Question: I have a slider. When I set its height, the selection border changes but the slider height is still the same (22px).
Here's a screenshot:

I believe that I need to change some properties in the default style but I couldnt understand what - I want to make the height dynamic - if I change to 200 it will be 200, if I change to 158 it will be 158 and so on...
I succeed to change the height to something specific by changing the 'HorizontalThumb' 'Height' to specific height (changed to different height than what I set)
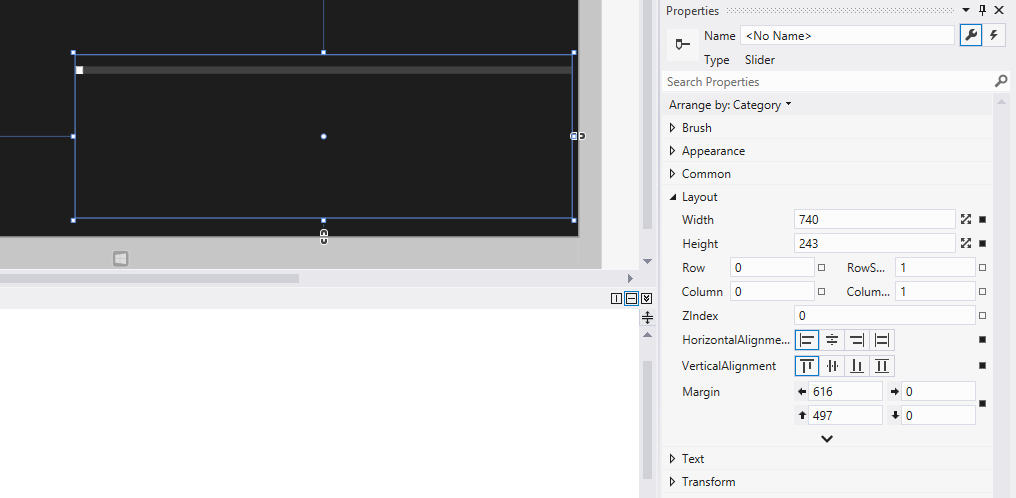
Answer: '''
<Grid Background="{StaticResource ApplicationPageBackgroundThemeBrush}">
<Grid.RowDefinitions>
<RowDefinition x:Name="SliderRow" />
<RowDefinition Height="0.5*" />
<RowDefinition Height="0.1524*" />
</Grid.RowDefinitions>
<Button Click="Button_Click_1" Content="Mail" Visibility="Collapsed" />
<Slider Height="{Binding Path=ActualHeight,ElementName=SliderRow}" Style="{StaticResource MyCustomSlider}"/>
</Grid>
'''
---
Ok, I got what you want. You want to increase the track height as well when you increase height of slider itself. Then you need to customize the slider. I replaced '{StaticResource SliderTrackThemeHeight}' with '{TemplateBinding Height}', so when slider's height is increased the slider track will also be increased.
Style
'''
<Style TargetType="Slider" x:Key="MyCustomSlider">
<Setter Property="Background" Value="{StaticResource SliderTrackBackgroundThemeBrush}" />
<Setter Property="BorderBrush" Value="{StaticResource SliderBorderThemeBrush}" />
<Setter Property="BorderThickness" Value="{StaticResource SliderBorderThemeThickness}" />
<Setter Property="Foreground" Value="{StaticResource SliderTrackDecreaseBackgroundThemeBrush}" />
<Setter Property="ManipulationMode" Value="None" />
<Setter Property="Template">
<Setter.Value>
<ControlTemplate TargetType="Slider">
<Grid Margin="{TemplateBinding Padding}">
<Grid.Resources>
<Style TargetType="Thumb" x:Key="SliderThumbStyle">
<Setter Property="BorderThickness" Value="1" />
<Setter Property="BorderBrush" Value="{StaticResource SliderThumbBorderThemeBrush}" />
<Setter Property="Background" Value="{StaticResource SliderThumbBackgroundThemeBrush}" />
<Setter Property="Template">
<Setter.Value>
<ControlTemplate TargetType="Thumb">
<Border Background="{TemplateBinding Background}"
BorderBrush="{TemplateBinding BorderBrush}"
BorderThickness="{TemplateBinding BorderThickness}" />
</ControlTemplate>
</Setter.Value>
</Setter>
</Style>
</Grid.Resources>
<VisualStateManager.VisualStateGroups>
<VisualStateGroup x:Name="CommonStates">
<VisualState x:Name="Normal" />
<VisualState x:Name="Pressed">
<Storyboard>
<ObjectAnimationUsingKeyFrames Storyboard.TargetName="HorizontalDecreaseRect"
Storyboard.TargetProperty="Fill">
<DiscreteObjectKeyFrame KeyTime="0" Value="{StaticResource SliderTrackDecreasePressedBackgroundThemeBrush}" />
</ObjectAnimationUsingKeyFrames>
<ObjectAnimationUsingKeyFrames Storyboard.TargetName="HorizontalTrackRect"
Storyboard.TargetProperty="Fill">
<DiscreteObjectKeyFrame KeyTime="0" Value="{StaticResource SliderTrackPressedBackgroundThemeBrush}" />
</ObjectAnimationUsingKeyFrames>
<ObjectAnimationUsingKeyFrames Storyboard.TargetName="VerticalDecreaseRect"
Storyboard.TargetProperty="Fill">
<DiscreteObjectKeyFrame KeyTime="0" Value="{StaticResource SliderTrackDecreasePressedBackgroundThemeBrush}" />
</ObjectAnimationUsingKeyFrames>
<ObjectAnimationUsingKeyFrames Storyboard.TargetName="VerticalTrackRect"
Storyboard.TargetProperty="Fill">
<DiscreteObjectKeyFrame KeyTime="0" Value="{StaticResource SliderTrackPressedBackgroundThemeBrush}" />
</ObjectAnimationUsingKeyFrames>
<ObjectAnimationUsingKeyFrames Storyboard.TargetName="HorizontalThumb"
Storyboard.TargetProperty="Background">
<DiscreteObjectKeyFrame KeyTime="0" Value="{StaticResource SliderThumbPressedBackgroundThemeBrush}" />
</ObjectAnimationUsingKeyFrames>
<ObjectAnimationUsingKeyFrames Storyboard.TargetName="HorizontalThumb"
Storyboard.TargetProperty="BorderBrush">
<DiscreteObjectKeyFrame KeyTime="0" Value="{StaticResource SliderThumbPressedBorderThemeBrush}" />
</ObjectAnimationUsingKeyFrames>
<ObjectAnimationUsingKeyFrames Storyboard.TargetName="VerticalThumb"
Storyboard.TargetProperty="Background">
<DiscreteObjectKeyFrame KeyTime="0" Value="{StaticResource SliderThumbPressedBackgroundThemeBrush}" />
</ObjectAnimationUsingKeyFrames>
<ObjectAnimationUsingKeyFrames Storyboard.TargetName="VerticalThumb"
Storyboard.TargetProperty="BorderBrush">
<DiscreteObjectKeyFrame KeyTime="0" Value="{StaticResource SliderThumbPressedBorderThemeBrush}" />
</ObjectAnimationUsingKeyFrames>
</Storyboard>
</VisualState>
<VisualState x:Name="Disabled">
<Storyboard>
<ObjectAnimationUsingKeyFrames Storyboard.TargetName="HorizontalBorder"
Storyboard.TargetProperty="Stroke">
<DiscreteObjectKeyFrame KeyTime="0" Value="{StaticResource SliderDisabledBorderThemeBrush}" />
</ObjectAnimationUsingKeyFrames>
<ObjectAnimationUsingKeyFrames Storyboard.TargetName="VerticalBorder"
Storyboard.TargetProperty="Stroke">
<DiscreteObjectKeyFrame KeyTime="0" Value="{StaticResource SliderDisabledBorderThemeBrush}" />
</ObjectAnimationUsingKeyFrames>
<ObjectAnimationUsingKeyFrames Storyboard.TargetName="HorizontalDecreaseRect"
Storyboard.TargetProperty="Fill">
<DiscreteObjectKeyFrame KeyTime="0" Value="{StaticResource SliderTrackDecreaseDisabledBackgroundThemeBrush}" />
</ObjectAnimationUsingKeyFrames>
<ObjectAnimationUsingKeyFrames Storyboard.TargetName="HorizontalTrackRect"
Storyboard.TargetProperty="Fill">
<DiscreteObjectKeyFrame KeyTime="0" Value="{StaticResource SliderTrackDisabledBackgroundThemeBrush}" />
</ObjectAnimationUsingKeyFrames>
<ObjectAnimationUsingKeyFrames Storyboard.TargetName="VerticalDecreaseRect"
Storyboard.TargetProperty="Fill">
<DiscreteObjectKeyFrame KeyTime="0" Value="{StaticResource SliderTrackDecreaseDisabledBackgroundThemeBrush}" />
</ObjectAnimationUsingKeyFrames>
<ObjectAnimationUsingKeyFrames Storyboard.TargetName="VerticalTrackRect"
Storyboard.TargetProperty="Fill">
<DiscreteObjectKeyFrame KeyTime="0" Value="{StaticResource SliderTrackDisabledBackgroundThemeBrush}" />
</ObjectAnimationUsingKeyFrames>
<ObjectAnimationUsingKeyFrames Storyboard.TargetName="HorizontalThumb"
Storyboard.TargetProperty="Background">
<DiscreteObjectKeyFrame KeyTime="0" Value="{StaticResource SliderThumbDisabledBackgroundThemeBrush}" />
</ObjectAnimationUsingKeyFrames>
<ObjectAnimationUsingKeyFrames Storyboard.TargetName="HorizontalThumb"
Storyboard.TargetProperty="BorderBrush">
<DiscreteObjectKeyFrame KeyTime="0" Value="{StaticResource SliderThumbDisabledBackgroundThemeBrush}" />
</ObjectAnimationUsingKeyFrames>
<ObjectAnimationUsingKeyFrames Storyboard.TargetName="VerticalThumb"
Storyboard.TargetProperty="Background">
<DiscreteObjectKeyFrame KeyTime="0" Value="{StaticResource SliderThumbDisabledBackgroundThemeBrush}" />
</ObjectAnimationUsingKeyFrames>
<ObjectAnimationUsingKeyFrames Storyboard.TargetName="VerticalThumb"
Storyboard.TargetProperty="BorderBrush">
<DiscreteObjectKeyFrame KeyTime="0" Value="{StaticResource SliderThumbDisabledBackgroundThemeBrush}" />
</ObjectAnimationUsingKeyFrames>
<ObjectAnimationUsingKeyFrames Storyboard.TargetName="TopTickBar"
Storyboard.TargetProperty="Fill">
<DiscreteObjectKeyFrame KeyTime="0" Value="{StaticResource SliderTickMarkOutsideDisabledForegroundThemeBrush}" />
</ObjectAnimationUsingKeyFrames>
<ObjectAnimationUsingKeyFrames Storyboard.TargetName="HorizontalInlineTickBar"
Storyboard.TargetProperty="Fill">
<DiscreteObjectKeyFrame KeyTime="0" Value="{StaticResource SliderTickMarkInlineDisabledForegroundThemeBrush}" />
</ObjectAnimationUsingKeyFrames>
<ObjectAnimationUsingKeyFrames Storyboard.TargetName="BottomTickBar"
Storyboard.TargetProperty="Fill">
<DiscreteObjectKeyFrame KeyTime="0" Value="{StaticResource SliderTickMarkOutsideDisabledForegroundThemeBrush}" />
</ObjectAnimationUsingKeyFrames>
<ObjectAnimationUsingKeyFrames Storyboard.TargetName="LeftTickBar"
Storyboard.TargetProperty="Fill">
<DiscreteObjectKeyFrame KeyTime="0" Value="{StaticResource SliderTickMarkOutsideDisabledForegroundThemeBrush}" />
</ObjectAnimationUsingKeyFrames>
<ObjectAnimationUsingKeyFrames Storyboard.TargetName="VerticalInlineTickBar"
Storyboard.TargetProperty="Fill">
<DiscreteObjectKeyFrame KeyTime="0" Value="{StaticResource SliderTickMarkInlineDisabledForegroundThemeBrush}" />
</ObjectAnimationUsingKeyFrames>
<ObjectAnimationUsingKeyFrames Storyboard.TargetName="RightTickBar"
Storyboard.TargetProperty="Fill">
<DiscreteObjectKeyFrame KeyTime="0" Value="{StaticResource SliderTickMarkOutsideDisabledForegroundThemeBrush}" />
</ObjectAnimationUsingKeyFrames>
</Storyboard>
</VisualState>
<VisualState x:Name="PointerOver">
<Storyboard>
<ObjectAnimationUsingKeyFrames Storyboard.TargetName="HorizontalDecreaseRect"
Storyboard.TargetProperty="Fill">
<DiscreteObjectKeyFrame KeyTime="0" Value="{StaticResource SliderTrackDecreasePointerOverBackgroundThemeBrush}" />
</ObjectAnimationUsingKeyFrames>
<ObjectAnimationUsingKeyFrames Storyboard.TargetName="HorizontalTrackRect"
Storyboard.TargetProperty="Fill">
<DiscreteObjectKeyFrame KeyTime="0" Value="{StaticResource SliderTrackPointerOverBackgroundThemeBrush}" />
</ObjectAnimationUsingKeyFrames>
<ObjectAnimationUsingKeyFrames Storyboard.TargetName="VerticalDecreaseRect"
Storyboard.TargetProperty="Fill">
<DiscreteObjectKeyFrame KeyTime="0" Value="{StaticResource SliderTrackDecreasePointerOverBackgroundThemeBrush}" />
</ObjectAnimationUsingKeyFrames>
<ObjectAnimationUsingKeyFrames Storyboard.TargetName="VerticalTrackRect"
Storyboard.TargetProperty="Fill">
<DiscreteObjectKeyFrame KeyTime="0" Value="{StaticResource SliderTrackPointerOverBackgroundThemeBrush}" />
</ObjectAnimationUsingKeyFrames>
<ObjectAnimationUsingKeyFrames Storyboard.TargetName="HorizontalThumb"
Storyboard.TargetProperty="Background">
<DiscreteObjectKeyFrame KeyTime="0" Value="{StaticResource SliderThumbPointerOverBackgroundThemeBrush}" />
</ObjectAnimationUsingKeyFrames>
<ObjectAnimationUsingKeyFrames Storyboard.TargetName="HorizontalThumb"
Storyboard.TargetProperty="BorderBrush">
<DiscreteObjectKeyFrame KeyTime="0" Value="{StaticResource SliderThumbPointerOverBorderThemeBrush}" />
</ObjectAnimationUsingKeyFrames>
<ObjectAnimationUsingKeyFrames Storyboard.TargetName="VerticalThumb"
Storyboard.TargetProperty="Background">
<DiscreteObjectKeyFrame KeyTime="0" Value="{StaticResource SliderThumbPointerOverBackgroundThemeBrush}" />
</ObjectAnimationUsingKeyFrames>
<ObjectAnimationUsingKeyFrames Storyboard.TargetName="VerticalThumb"
Storyboard.TargetProperty="BorderBrush">
<DiscreteObjectKeyFrame KeyTime="0" Value="{StaticResource SliderThumbPointerOverBorderThemeBrush}" />
</ObjectAnimationUsingKeyFrames>
</Storyboard>
</VisualState>
</VisualStateGroup>
<VisualStateGroup x:Name="FocusStates">
<VisualState x:Name="Focused">
<Storyboard>
<DoubleAnimation Storyboard.TargetName="FocusVisualWhiteHorizontal"
Storyboard.TargetProperty="Opacity"
To="1"
Duration="0" />
<DoubleAnimation Storyboard.TargetName="FocusVisualBlackHorizontal"
Storyboard.TargetProperty="Opacity"
To="1"
Duration="0" />
<DoubleAnimation Storyboard.TargetName="FocusVisualWhiteVertical"
Storyboard.TargetProperty="Opacity"
To="1"
Duration="0" />
<DoubleAnimation Storyboard.TargetName="FocusVisualBlackVertical"
Storyboard.TargetProperty="Opacity"
To="1"
Duration="0" />
</Storyboard>
</VisualState>
<VisualState x:Name="Unfocused" />
</VisualStateGroup>
</VisualStateManager.VisualStateGroups>
<Grid x:Name="HorizontalTemplate" Background="Transparent">
<Grid.ColumnDefinitions>
<ColumnDefinition Width="Auto" />
<ColumnDefinition Width="Auto" />
<ColumnDefinition Width="*" />
</Grid.ColumnDefinitions>
<Grid.RowDefinitions>
<RowDefinition Height="17" />
<RowDefinition Height="Auto" />
<RowDefinition Height="32" />
</Grid.RowDefinitions>
<Rectangle x:Name="HorizontalTrackRect"
Fill="{TemplateBinding Background}"
Grid.Row="1"
Grid.ColumnSpan="3" />
<Rectangle x:Name="HorizontalDecreaseRect"
Fill="{TemplateBinding Foreground}"
Grid.Row="1" />
<TickBar x:Name="TopTickBar"
Visibility="Collapsed"
Fill="{StaticResource SliderTickmarkOutsideBackgroundThemeBrush}"
Height="{StaticResource SliderOutsideTickBarThemeHeight}"
VerticalAlignment="Bottom"
Margin="0,0,0,2"
Grid.ColumnSpan="3" />
<TickBar x:Name="HorizontalInlineTickBar"
Visibility="Collapsed"
Fill="{StaticResource SliderTickMarkInlineBackgroundThemeBrush}"
Height="{TemplateBinding Height}"
Grid.Row="1"
Grid.ColumnSpan="3" />
<TickBar x:Name="BottomTickBar"
Visibility="Collapsed"
Fill="{StaticResource SliderTickmarkOutsideBackgroundThemeBrush}"
Height="{StaticResource SliderOutsideTickBarThemeHeight}"
VerticalAlignment="Top"
Margin="0,2,0,0"
Grid.Row="2"
Grid.ColumnSpan="3" />
<Rectangle x:Name="HorizontalBorder"
Stroke="{TemplateBinding BorderBrush}"
StrokeThickness="{TemplateBinding BorderThickness}"
Grid.Row="1"
Grid.ColumnSpan="3" />
<Thumb x:Name="HorizontalThumb"
Background="{StaticResource SliderThumbBackgroundThemeBrush}"
Style="{StaticResource SliderThumbStyle}"
DataContext="{TemplateBinding Value}"
Height="{TemplateBinding Height}"
Width="{TemplateBinding Height}"
Grid.Row="1"
Grid.Column="1" />
<Rectangle x:Name="FocusVisualWhiteHorizontal"
IsHitTestVisible="False"
Stroke="{StaticResource FocusVisualWhiteStrokeThemeBrush}"
StrokeEndLineCap="Square"
StrokeDashArray="1,1"
Opacity="0"
StrokeDashOffset="1.5"
Grid.RowSpan="3"
Grid.ColumnSpan="3" />
<Rectangle x:Name="FocusVisualBlackHorizontal"
IsHitTestVisible="False"
Stroke="{StaticResource FocusVisualBlackStrokeThemeBrush}"
StrokeEndLineCap="Square"
StrokeDashArray="1,1"
Opacity="0"
StrokeDashOffset="0.5"
Grid.RowSpan="3"
Grid.ColumnSpan="3" />
</Grid>
<Grid x:Name="VerticalTemplate" Visibility="Collapsed" Background="Transparent">
<Grid.RowDefinitions>
<RowDefinition Height="*" />
<RowDefinition Height="Auto" />
<RowDefinition Height="Auto" />
</Grid.RowDefinitions>
<Grid.ColumnDefinitions>
<ColumnDefinition Width="17" />
<ColumnDefinition Width="Auto" />
<ColumnDefinition Width="17" />
</Grid.ColumnDefinitions>
<Rectangle x:Name="VerticalTrackRect"
Fill="{TemplateBinding Background}"
Grid.Column="1"
Grid.RowSpan="3" />
<Rectangle x:Name="VerticalDecreaseRect"
Fill="{TemplateBinding Foreground}"
Grid.Column="1"
Grid.Row="2" />
<TickBar x:Name="LeftTickBar"
Visibility="Collapsed"
Fill="{StaticResource SliderTickmarkOutsideBackgroundThemeBrush}"
Width="{StaticResource SliderOutsideTickBarThemeHeight}"
HorizontalAlignment="Right"
Margin="0,0,2,0"
Grid.RowSpan="3" />
<TickBar x:Name="VerticalInlineTickBar"
Visibility="Collapsed"
Fill="{StaticResource SliderTickMarkInlineBackgroundThemeBrush}"
Width="{TemplateBinding Height}"
Grid.Column="1"
Grid.RowSpan="3" />
<TickBar x:Name="RightTickBar"
Visibility="Collapsed"
Fill="{StaticResource SliderTickmarkOutsideBackgroundThemeBrush}"
Width="{StaticResource SliderOutsideTickBarThemeHeight}"
HorizontalAlignment="Left"
Margin="2,0,0,0"
Grid.Column="2"
Grid.RowSpan="3" />
<Rectangle x:Name="VerticalBorder"
Stroke="{TemplateBinding BorderBrush}"
StrokeThickness="{TemplateBinding BorderThickness}"
Grid.Column="1"
Grid.RowSpan="3" />
<Thumb x:Name="VerticalThumb"
Background="{StaticResource SliderThumbBackgroundThemeBrush}"
Style="{StaticResource SliderThumbStyle}"
DataContext="{TemplateBinding Value}"
Width="{TemplateBinding Height}"
Height="{TemplateBinding Height}"
Grid.Row="1"
Grid.Column="1" />
<Rectangle x:Name="FocusVisualWhiteVertical"
IsHitTestVisible="False"
Stroke="{StaticResource FocusVisualWhiteStrokeThemeBrush}"
StrokeEndLineCap="Square"
StrokeDashArray="1,1"
Opacity="0"
StrokeDashOffset="1.5"
Grid.RowSpan="3"
Grid.ColumnSpan="3" />
<Rectangle x:Name="FocusVisualBlackVertical"
IsHitTestVisible="False"
Stroke="{StaticResource FocusVisualBlackStrokeThemeBrush}"
StrokeEndLineCap="Square"
StrokeDashArray="1,1"
Opacity="0"
StrokeDashOffset="0.5"
Grid.RowSpan="3"
Grid.ColumnSpan="3" />
</Grid>
</Grid>
</ControlTemplate>
</Setter.Value>
</Setter>
</Style>
'''
Usage
'''
<Slider Height="72" VerticalAlignment="Center" HorizontalAlignment="Center" Width="500" Style="{StaticResource MyCustomSlider}"/>
'''
---
Slider's track height is assigned via standard style & resource. Its key is 'SliderTrackThemeHeight' and default is 11. So you need to write below line in 'App.xaml' ONLY and whenever you want to change it you can access the resource and change it.
'''
<x:Double x:Key="SliderTrackThemeHeight">50</x:Double>
'''
You can set from code behind like this.
'''
Application.Current.Resources["SliderTrackThemeHeight"] = YOUR_DYNAMIC_VALUE;
'''
<URL>